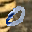
Label: 0